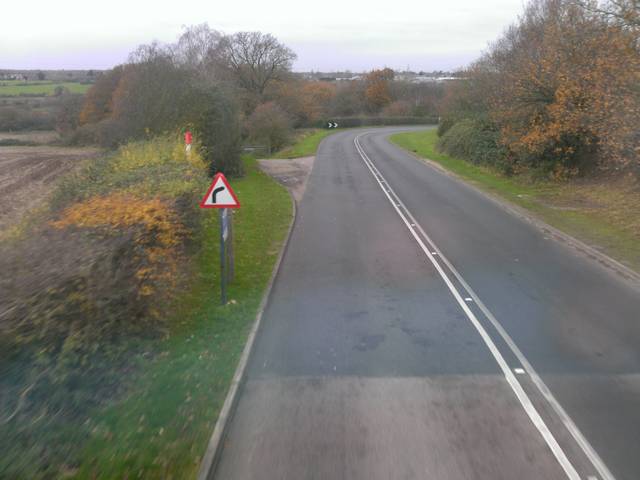
Region: United Kingdom
Coordinates: 51.873, 0.9451